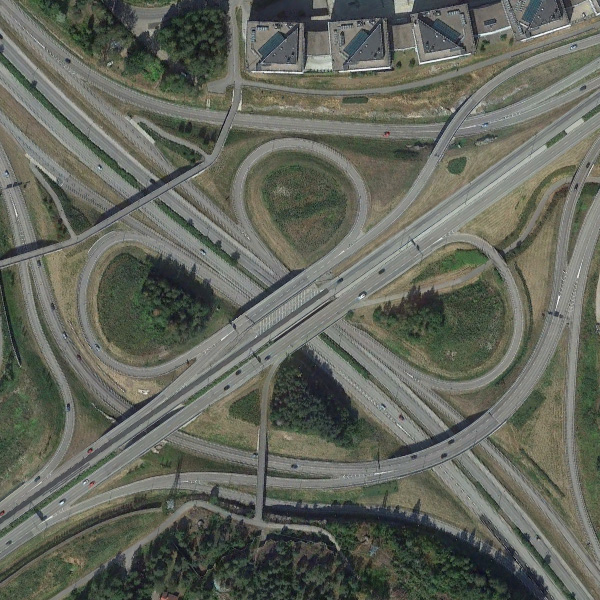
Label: Viaduct